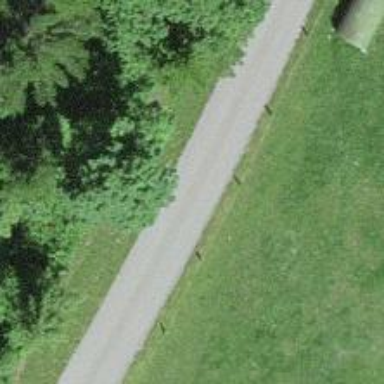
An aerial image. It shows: Well-maintained track road of grade 1.